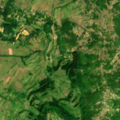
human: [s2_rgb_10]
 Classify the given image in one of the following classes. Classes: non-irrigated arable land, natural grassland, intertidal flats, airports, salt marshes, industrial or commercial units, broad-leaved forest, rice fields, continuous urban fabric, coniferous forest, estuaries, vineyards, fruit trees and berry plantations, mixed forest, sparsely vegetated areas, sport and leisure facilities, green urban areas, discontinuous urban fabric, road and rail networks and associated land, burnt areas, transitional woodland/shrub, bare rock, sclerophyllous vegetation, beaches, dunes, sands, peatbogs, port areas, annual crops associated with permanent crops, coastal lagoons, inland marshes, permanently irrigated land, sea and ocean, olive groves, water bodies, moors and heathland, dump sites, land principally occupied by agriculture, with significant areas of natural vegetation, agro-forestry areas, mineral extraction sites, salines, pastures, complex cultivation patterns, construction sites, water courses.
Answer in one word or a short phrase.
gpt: complex cultivation patterns, land principally occupied by agriculture, with significant areas of natural vegetation, transitional woodland/shrub